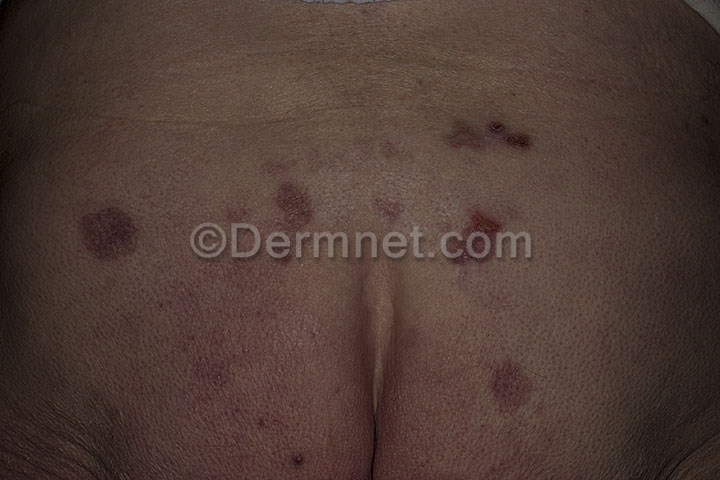
Disease: Warts Molluscum and other Viral Infections